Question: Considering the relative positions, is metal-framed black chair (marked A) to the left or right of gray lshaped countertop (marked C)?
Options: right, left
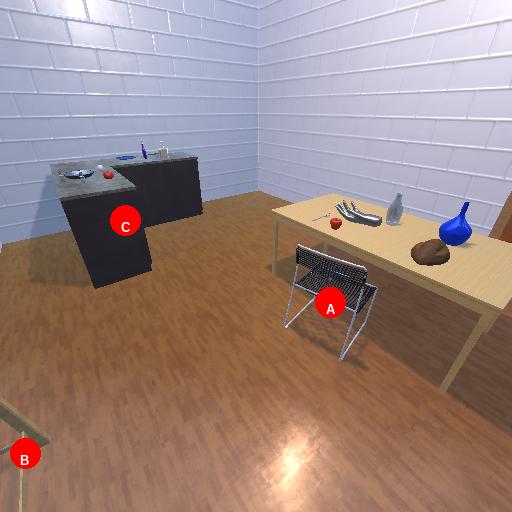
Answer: right